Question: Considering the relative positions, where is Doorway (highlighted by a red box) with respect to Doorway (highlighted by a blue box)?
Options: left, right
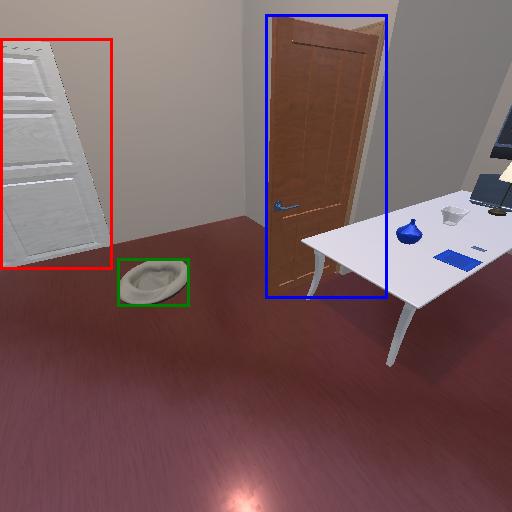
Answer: left